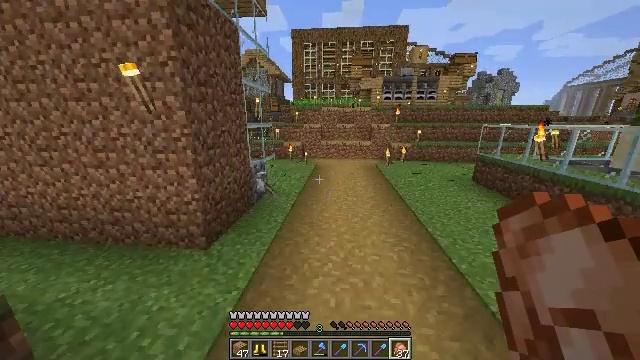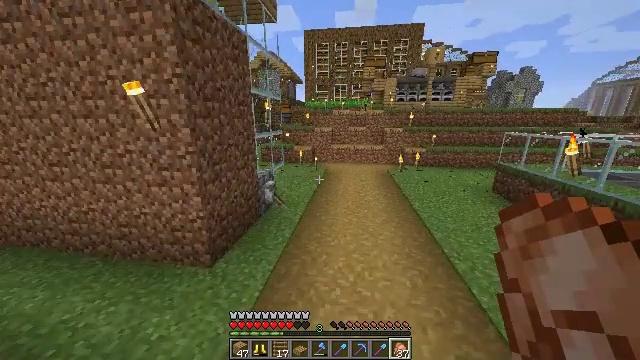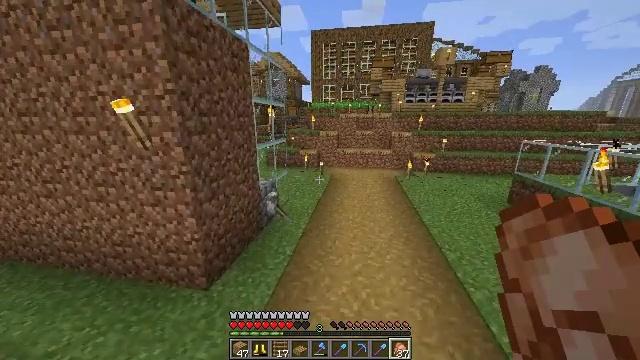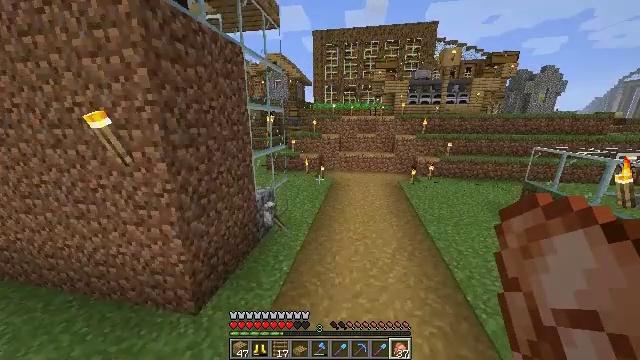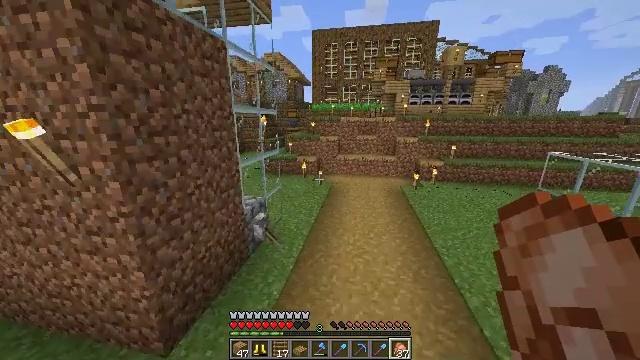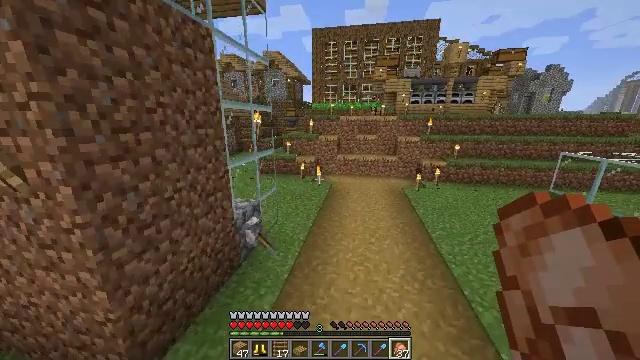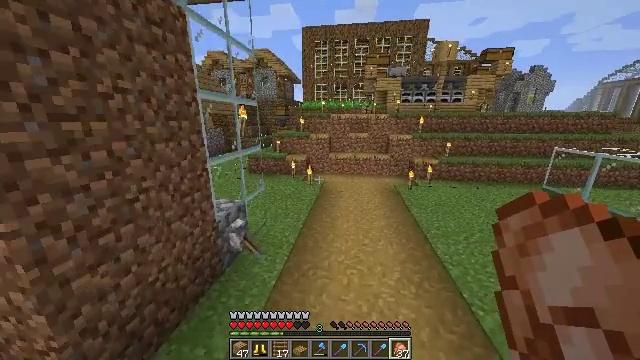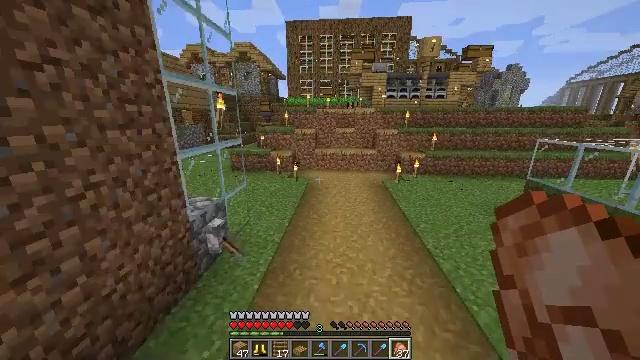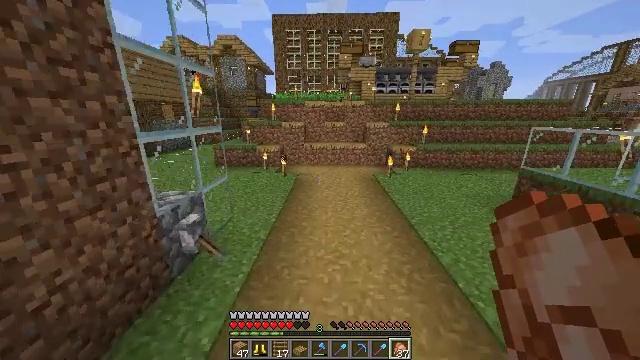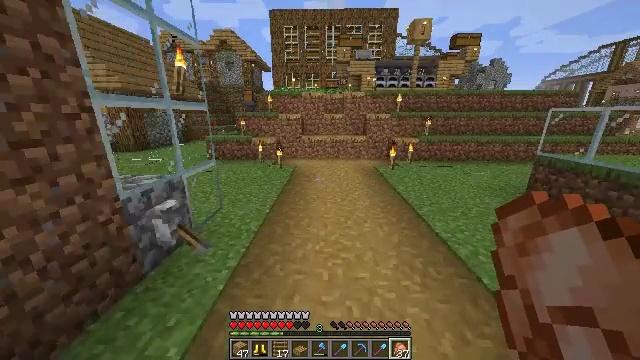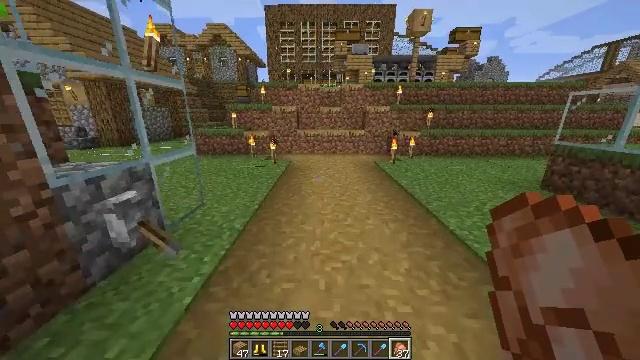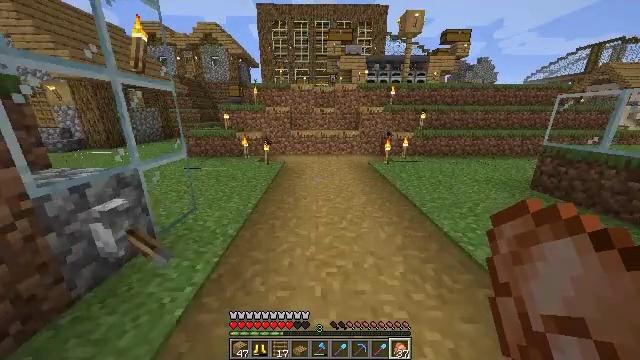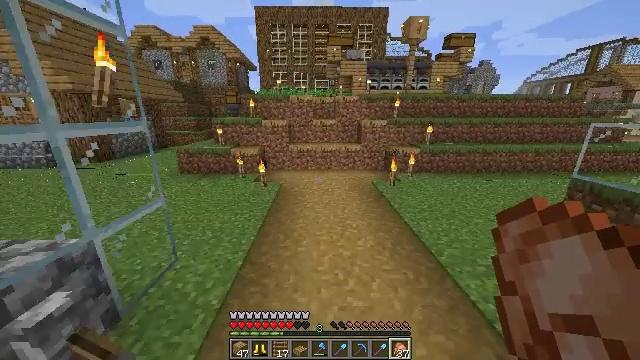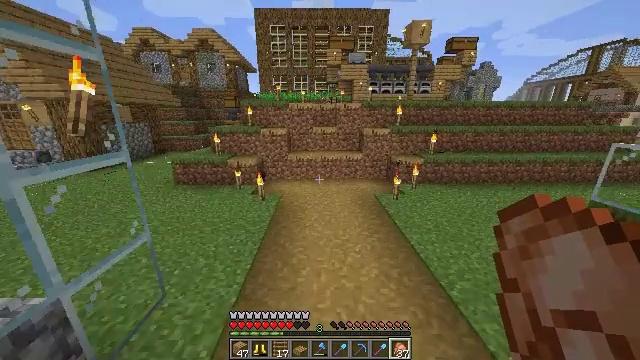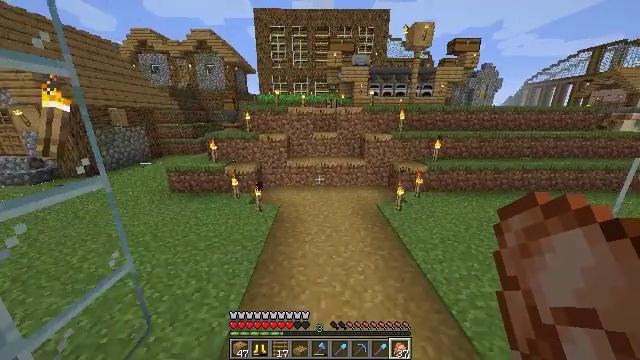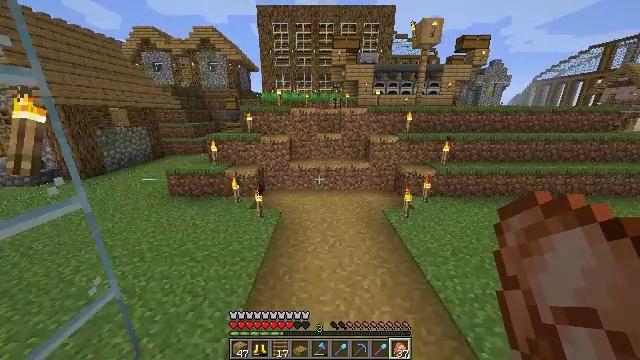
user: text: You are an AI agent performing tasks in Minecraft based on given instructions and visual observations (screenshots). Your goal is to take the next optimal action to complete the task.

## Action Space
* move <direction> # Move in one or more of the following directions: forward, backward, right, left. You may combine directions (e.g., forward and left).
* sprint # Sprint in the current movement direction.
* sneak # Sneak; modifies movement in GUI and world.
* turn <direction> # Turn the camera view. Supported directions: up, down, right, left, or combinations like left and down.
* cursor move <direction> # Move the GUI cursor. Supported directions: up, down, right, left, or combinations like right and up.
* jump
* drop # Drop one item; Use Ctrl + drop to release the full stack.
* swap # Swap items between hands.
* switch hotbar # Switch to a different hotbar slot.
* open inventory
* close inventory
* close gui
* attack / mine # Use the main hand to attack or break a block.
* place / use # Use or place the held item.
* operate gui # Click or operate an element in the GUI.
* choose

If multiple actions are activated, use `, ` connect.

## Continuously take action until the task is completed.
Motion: motion action
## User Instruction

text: Use polished andesite to craft a polished andesite slab.
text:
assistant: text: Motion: move forward, turn left, jump
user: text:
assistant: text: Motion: move forward, turn left, jump
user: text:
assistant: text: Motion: move forward, jump
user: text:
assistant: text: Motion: move forward, jump
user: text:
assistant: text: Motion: move forward, jump
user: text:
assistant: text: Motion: move forward, sprint, turn right, jump
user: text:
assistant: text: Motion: move forward, sprint, turn right, jump
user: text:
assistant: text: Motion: move forward, sprint, turn right, jump
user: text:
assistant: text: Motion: move forward, sprint, jump
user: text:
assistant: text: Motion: move forward, jump
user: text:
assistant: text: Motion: move forward, turn right, jump
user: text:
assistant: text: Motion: move forward, jump
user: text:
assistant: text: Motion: move forward, sprint, jump
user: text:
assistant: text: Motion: move forward, sprint, jump
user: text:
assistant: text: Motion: move forward, sprint, jump
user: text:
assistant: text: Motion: move forward, sprint, turn left, jump
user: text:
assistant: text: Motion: move forward, jump
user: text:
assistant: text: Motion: move forward, jump
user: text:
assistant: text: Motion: move forward, jump
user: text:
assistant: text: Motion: move forward, jump
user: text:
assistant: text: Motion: move forward, jump
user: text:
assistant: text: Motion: move forward, jump
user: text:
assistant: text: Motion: move forward, sprint, jump
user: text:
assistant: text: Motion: move forward, sprint, jump
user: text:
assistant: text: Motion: move forward, sprint, jump
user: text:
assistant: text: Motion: move forward, turn right, jump
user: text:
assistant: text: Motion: move forward, turn right, jump
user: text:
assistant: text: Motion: move forward, turn right and up, jump
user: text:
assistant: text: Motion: move forward, turn right, jump
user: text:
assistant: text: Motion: move forward, jump